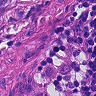
Metastatic tissue present: yes